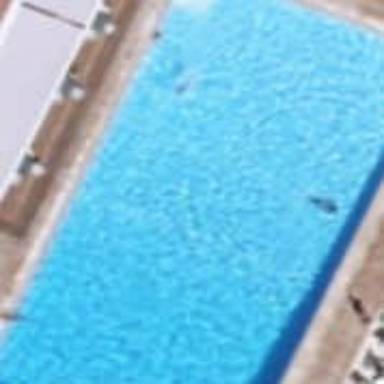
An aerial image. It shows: Swimming pool located in leisure land.